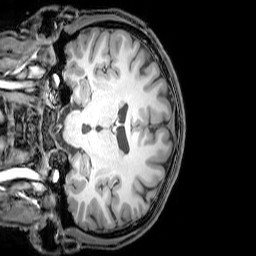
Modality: T1w
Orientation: coronal
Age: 22
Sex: male
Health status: healthy
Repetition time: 0.081 s
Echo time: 0.037 s